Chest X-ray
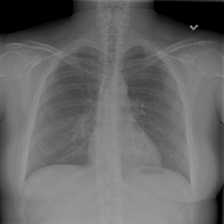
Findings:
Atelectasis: negative
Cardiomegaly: negative
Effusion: negative
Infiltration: negative
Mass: negative
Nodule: negative
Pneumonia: negative
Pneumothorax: negative
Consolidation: negative
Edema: negative
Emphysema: negative
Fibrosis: negative
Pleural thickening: negative
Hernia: negative